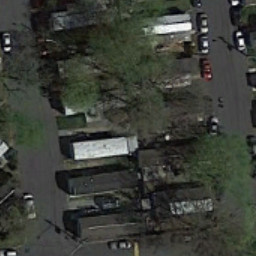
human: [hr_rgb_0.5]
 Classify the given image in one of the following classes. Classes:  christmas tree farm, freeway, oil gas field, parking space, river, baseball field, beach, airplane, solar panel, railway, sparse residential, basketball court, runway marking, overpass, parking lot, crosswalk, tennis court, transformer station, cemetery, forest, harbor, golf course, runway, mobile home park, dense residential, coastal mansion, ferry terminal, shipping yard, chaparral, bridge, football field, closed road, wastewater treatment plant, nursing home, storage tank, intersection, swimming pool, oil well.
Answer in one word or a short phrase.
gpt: mobile home park